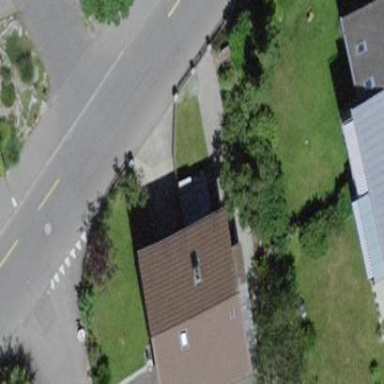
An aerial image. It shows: Simple house.